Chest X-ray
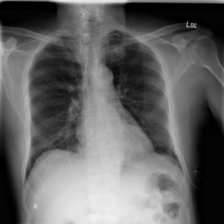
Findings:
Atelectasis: negative
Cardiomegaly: negative
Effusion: negative
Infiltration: negative
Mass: negative
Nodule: positive
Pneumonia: negative
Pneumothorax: positive
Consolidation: negative
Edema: negative
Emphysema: negative
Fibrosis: negative
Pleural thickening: negative
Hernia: negative